Question: So, I've built a little site for a client that doesn't seem to have any problems for me. I post it, and my client reports to me that some of the text is being clipped off in the text fields. I try to recreate the problem on my pc with chrome and firefox, but everything works fine. But he sends me screenshots from his mac with firefox, and sure enough they are being clipped. He claims its only fire-fox, and it is not a factor of window size. so here are the images to show whats going on:

Further most right words should be "Alabama" & "growing"
and here is the code that produces that text ('descTextNew' is the culprit here):
'''
nameText.text = names[elementNumber];
nameText.autoSize = "center";
nameText.x = object.x + (.5 * videoWidth) - (.5 * nameText.width);
nameText.y = object.y + videoHeight + 8;
nameText.background = true;
nameText.backgroundColor = 0x000000;
textStyling.color = 0xFFFFFF;
textStyling.size = 20;
textStyling.font = myFont.fontName;
textStyling.letterSpacing = 3;
textStyling.align = "center";
nameText.embedFonts = true;
nameText.setTextFormat(textStyling);
container.addChild(nameText);
descTextNew.text = descArrayContent[elementNumber];
descTextNew.y = object.y + videoHeight + nameText.textHeight + margin - 15;
descTextNew.width = nameText.textWidth + 30;
descTextNew.x = object.x + ( (videoWidth - descTextNew.width) / 2 );
descTextNew.wordWrap = true;
descTextNew.autoSize = "left";
descTextNew.background = true;
descTextNew.backgroundColor = 0x000000;
descTextStyling.color = 0xFFFFFF;
descTextStyling.size = Math.round(11 * 1000/stage.stageWidth);
descTextStyling.font = myFont.fontName;
descTextStyling.letterSpacing = .5;
descTextStyling.align = "left";
descTextNew.setTextFormat(descTextStyling);
container.addChild(descTextNew);
'''
Some of these variables are declared as instance variables prior like this:
'''
var names:Array = new Array();
var nameText:TextField = new TextField();
var textStyling:TextFormat = new TextFormat();
var descTextNew:TextField = new TextField();
var descTextStyling:TextFormat = new TextFormat();
var margin:int = 28;
var videoWidth:int = 267;
var videoHeight:int = 150;
'''
arrays 'names' and 'descArrayContent' have the strings "Paul Rollins, Sr." and "Paul Rollins runs a funeral... " added to them at an index number determined by the variable 'elementNumber'. Also 'object' is the image you see in the pic. don't think its necessary to show you that code.
Here's a link if you want to see it in action:
<URL>
Any ideas what the hell is going on? I don't know where to start.
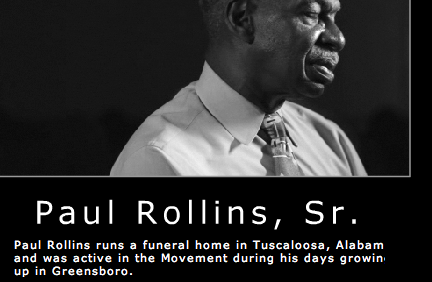
Answer: I would try to set the .text property after you have set all the other properties.
So
If this still doesn't fix your problem, I would recommend to also include the property.
Good luck!